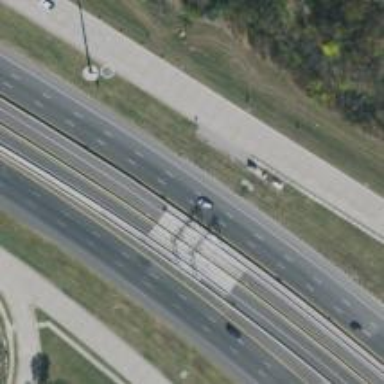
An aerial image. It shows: Toll gantry on the road.